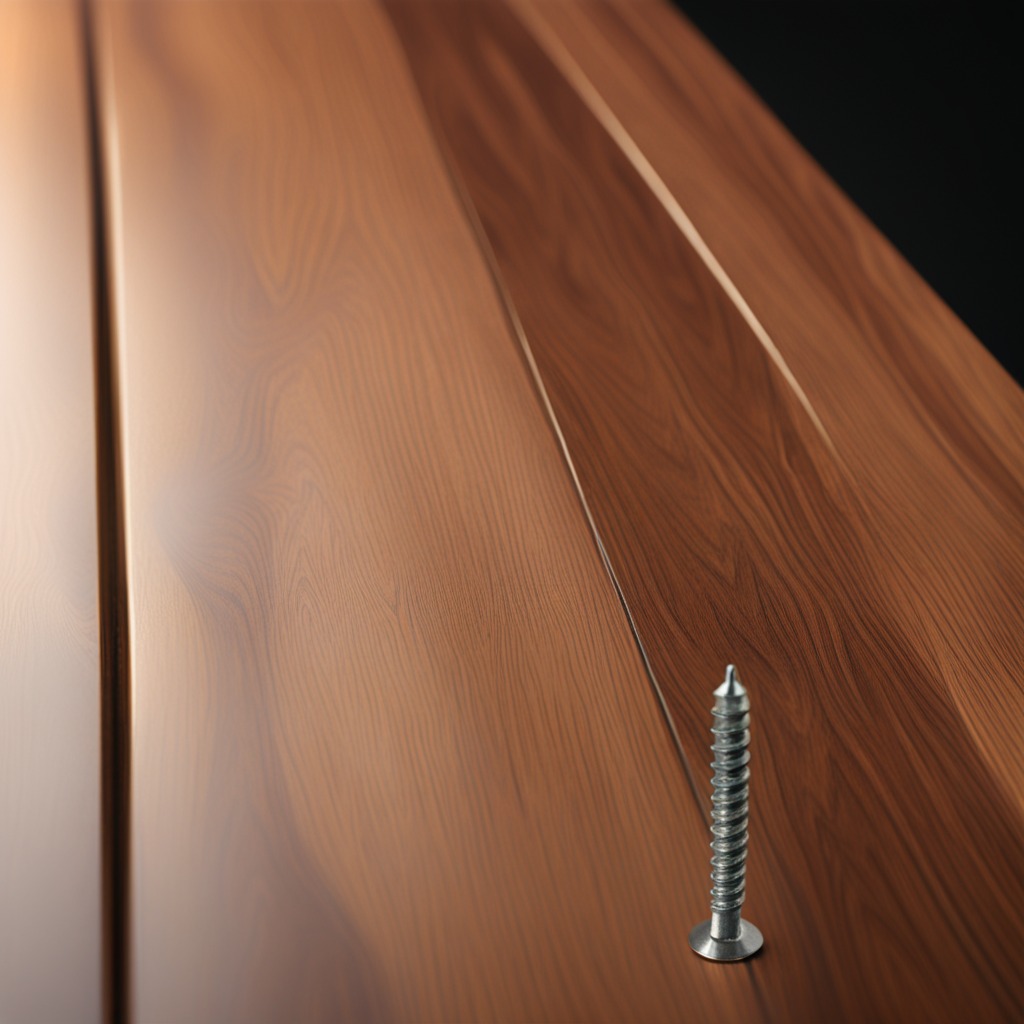
A metal screw is lying on the wooden table in a carpentry studio.